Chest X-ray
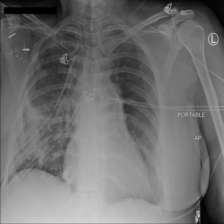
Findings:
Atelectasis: negative
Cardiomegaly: negative
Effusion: negative
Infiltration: negative
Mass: negative
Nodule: negative
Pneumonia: negative
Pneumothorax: negative
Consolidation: negative
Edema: negative
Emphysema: negative
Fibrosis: negative
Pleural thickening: negative
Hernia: negative